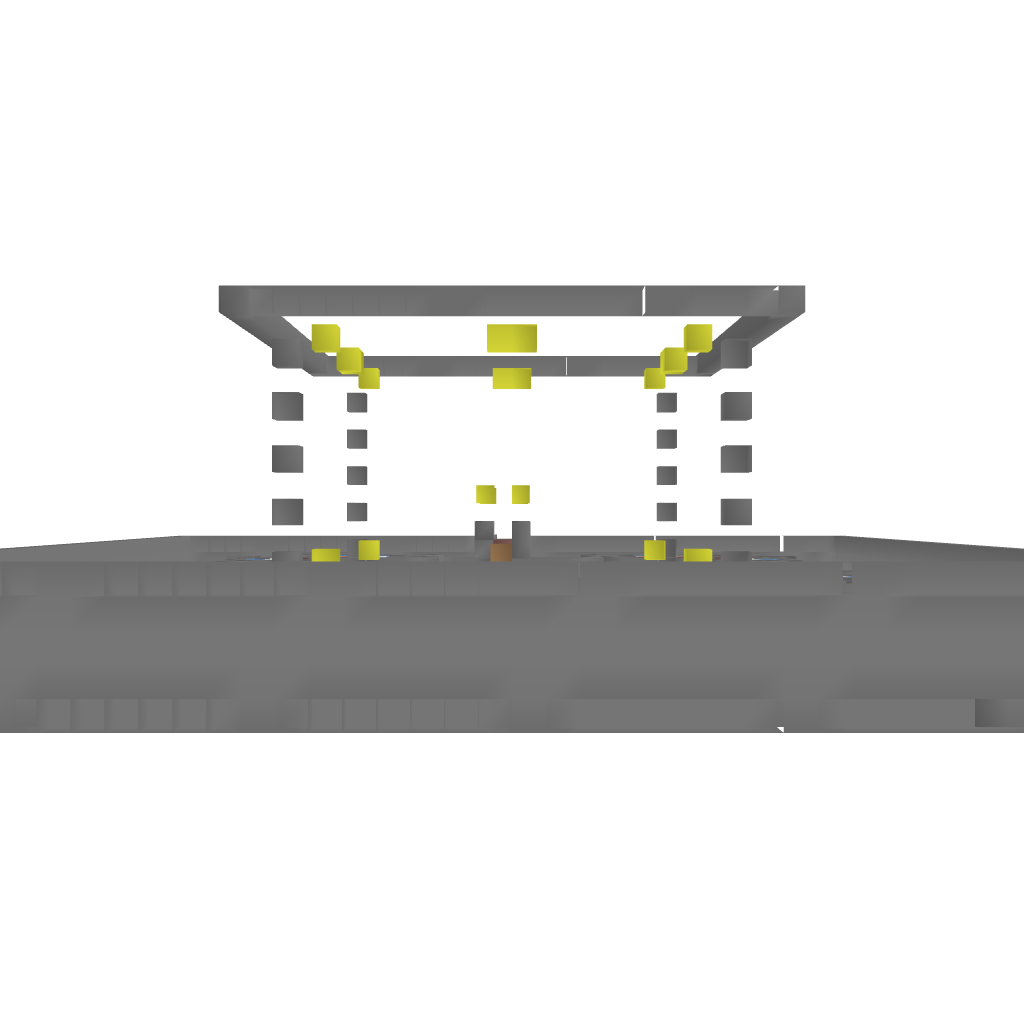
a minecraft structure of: Self-Building/Repairing House bad low quality